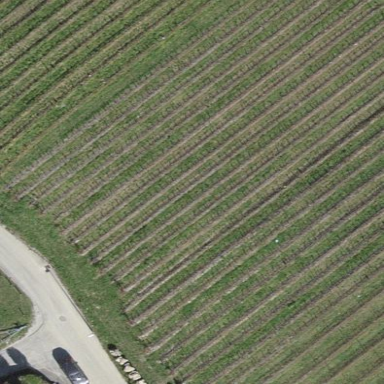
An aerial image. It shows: Vineyard growing grapes.